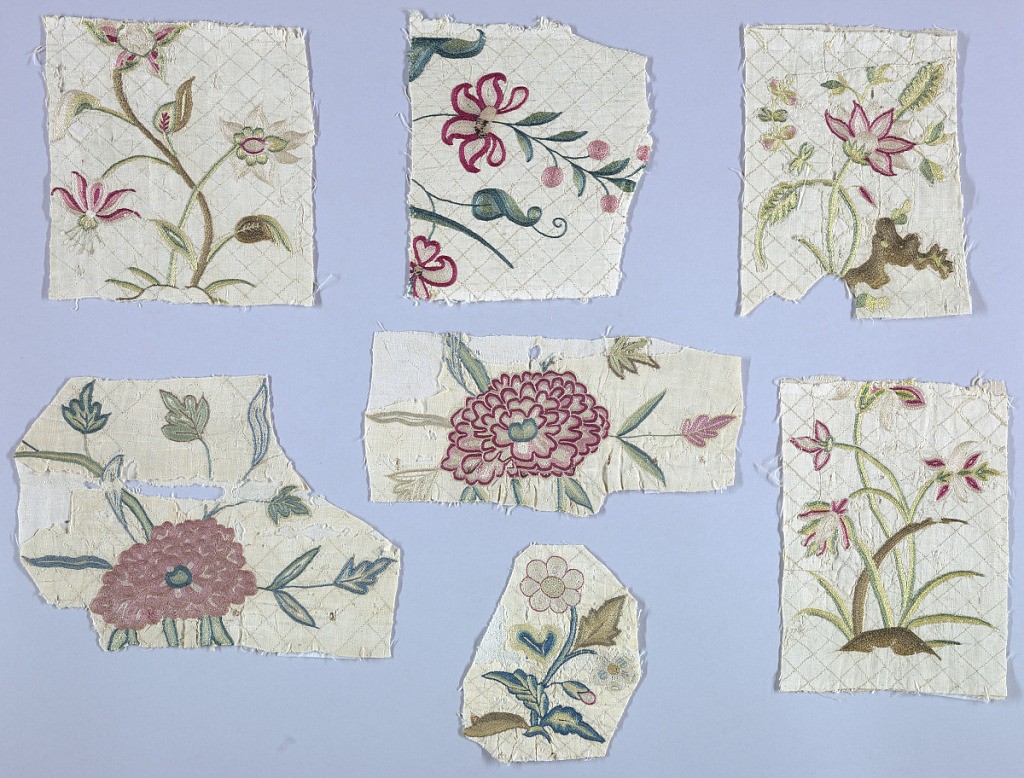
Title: Fragments
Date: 18th century
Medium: silk on linen Technique: chain, satin, knot, and back embroidery stitches on plain weave; background embroidered in intersecting diagonal lines
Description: Fragments of coverlet with widely spaced floral sprays in polychrome silk chainstitch on fine undyed linen ground with all-over diamond trellis in pale yellow silk outline stitch.